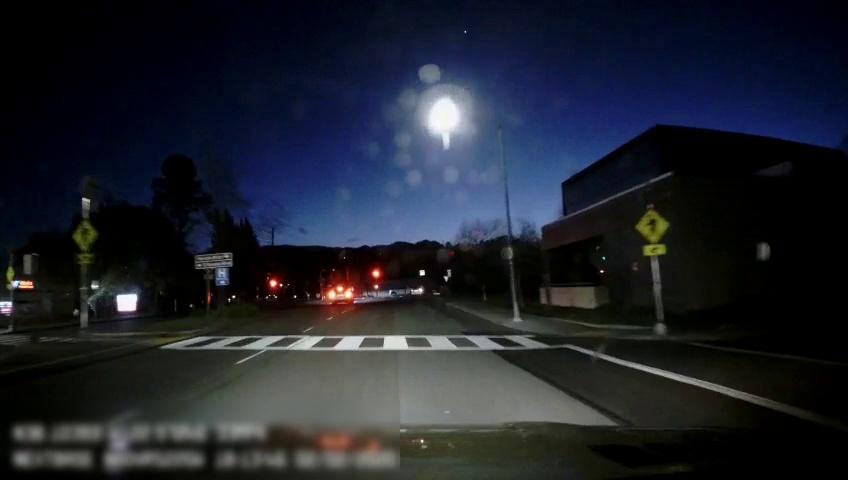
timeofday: Night
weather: Other
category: Drivable Space
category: Drivable Space
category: Vehicles | Car
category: Vehicles | SUV
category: Vehicles | Truck
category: Lanes | Alternate Lane
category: Traffic | Signs
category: Traffic | Signs
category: Traffic | Signs
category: Traffic | Signs
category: Traffic | Signs
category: Traffic | Signs
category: Traffic | Signs